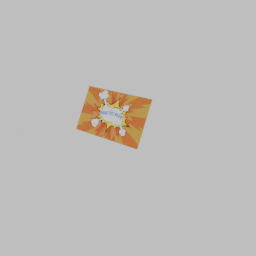
Label: decoration